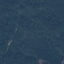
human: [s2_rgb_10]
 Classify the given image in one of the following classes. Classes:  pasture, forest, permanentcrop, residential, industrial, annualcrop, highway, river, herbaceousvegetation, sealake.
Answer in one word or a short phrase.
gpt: Forest